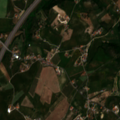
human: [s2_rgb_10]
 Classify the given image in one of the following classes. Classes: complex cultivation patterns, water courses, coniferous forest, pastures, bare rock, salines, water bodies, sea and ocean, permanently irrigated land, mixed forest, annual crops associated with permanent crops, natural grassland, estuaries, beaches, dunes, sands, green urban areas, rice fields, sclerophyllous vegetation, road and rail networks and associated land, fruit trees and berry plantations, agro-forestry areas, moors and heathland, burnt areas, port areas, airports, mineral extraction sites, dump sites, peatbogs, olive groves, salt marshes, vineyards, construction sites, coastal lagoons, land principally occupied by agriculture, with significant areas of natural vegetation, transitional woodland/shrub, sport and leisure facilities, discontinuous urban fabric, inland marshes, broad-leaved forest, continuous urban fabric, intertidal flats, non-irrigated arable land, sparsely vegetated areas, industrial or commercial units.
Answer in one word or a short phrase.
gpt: non-irrigated arable land, permanently irrigated land, complex cultivation patterns